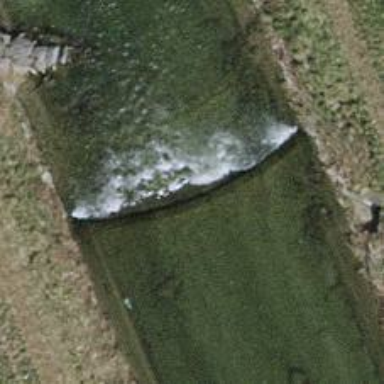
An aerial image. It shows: Weir in waterway.